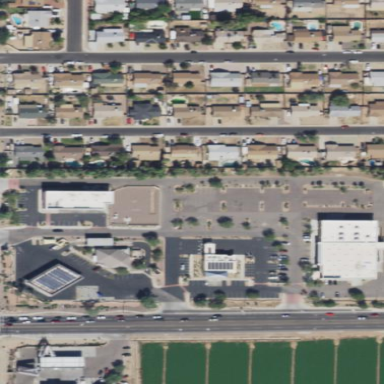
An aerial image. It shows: Retail area.